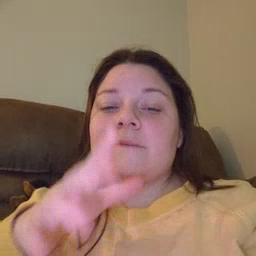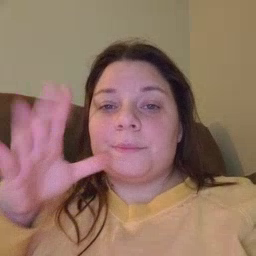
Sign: farm